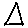
Label: triangle